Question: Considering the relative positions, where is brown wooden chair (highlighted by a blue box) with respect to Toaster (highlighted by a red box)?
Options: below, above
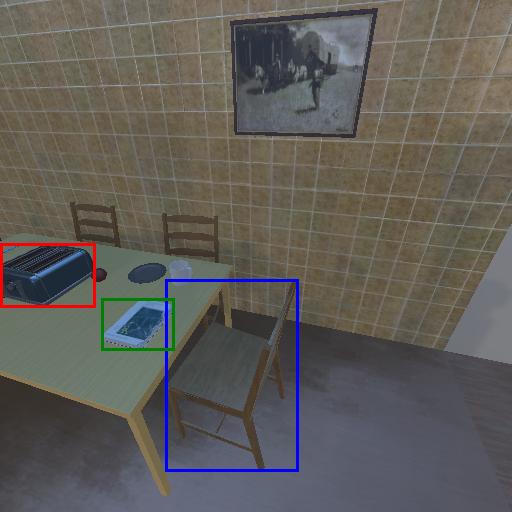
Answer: below